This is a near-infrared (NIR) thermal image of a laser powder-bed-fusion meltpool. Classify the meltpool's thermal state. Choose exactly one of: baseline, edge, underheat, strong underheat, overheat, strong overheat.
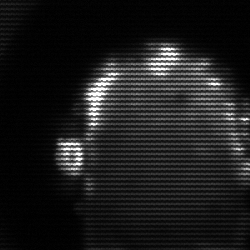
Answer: baseline